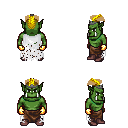
a pixel art fantasy rpg character, male body template, orc, green skin, white tattered cape, robe skirt, blonde short mohawk hairstyle, iron tiara, gold gloves, maroon shoes, four views (front, back, left, right), 2x2 character sprite sheet, small pixel art, hard edges, no anti-aliasing